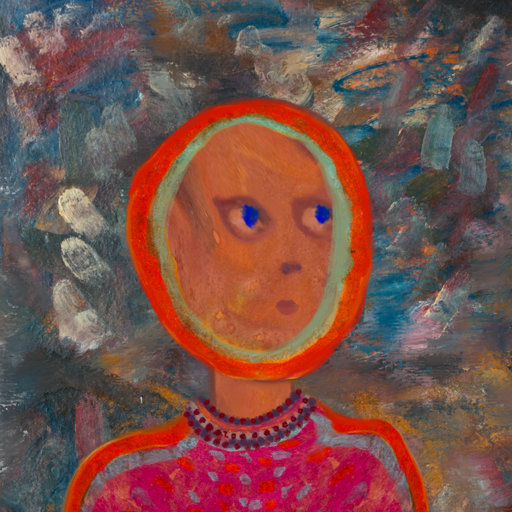
Background: Boggyland, Head And Neck Side: Mother_And_Son_Son, Face Side: Mother_And_Son_Mother, Bust: Sisters, Hair Side: Sisters, Head Accessory: Blank, Second Necklace: Blank, Necklace: Roy_Bahadur, Baby: Blank